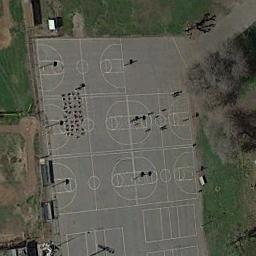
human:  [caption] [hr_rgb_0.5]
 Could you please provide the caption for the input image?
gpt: There are several basketball courts on the lawn,With many trees nearby .

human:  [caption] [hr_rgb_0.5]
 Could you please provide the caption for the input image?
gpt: Many trees are near the basketball courts .

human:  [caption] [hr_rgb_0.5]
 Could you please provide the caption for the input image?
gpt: The circle in the center of the basketball court is blue .

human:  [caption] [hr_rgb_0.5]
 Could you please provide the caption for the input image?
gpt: There are many basketball courts in the middle of grass .

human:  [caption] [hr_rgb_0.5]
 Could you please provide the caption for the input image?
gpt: Five basketball courts and some sport areas beside and some trees beside .